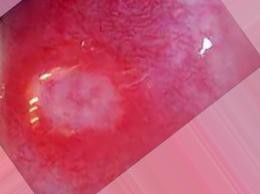
Condition: Mouth Ulcer